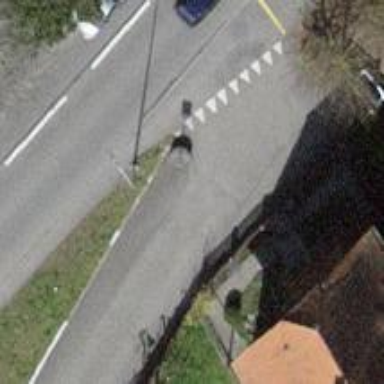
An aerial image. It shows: Residential road with asphalt surface and opposite cycleway.